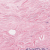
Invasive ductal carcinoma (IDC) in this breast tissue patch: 0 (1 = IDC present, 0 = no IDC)